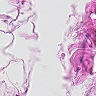
Metastatic tissue present: no